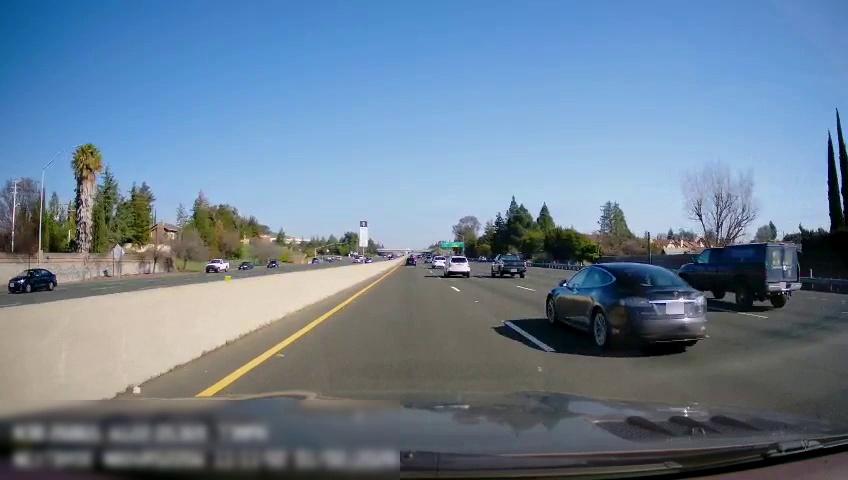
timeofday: Day
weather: Sunny
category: Drivable Space
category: Drivable Space
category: Vehicles | Car
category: Vehicles | Car
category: Vehicles | Truck
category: Vehicles | Car
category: Vehicles | Car
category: Vehicles | Car
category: Vehicles | SUV
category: Vehicles | Car
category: Vehicles | SUV
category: Vehicles | Truck
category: Vehicles | SUV
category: Lanes | Alternate Lane
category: Lanes | Current Lane
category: Lanes | Current Lane
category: Lanes | Alternate Lane
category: Lanes | Alternate Lane
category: Lanes | Opposite Lane